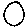
Label: circle